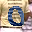
Label: 0